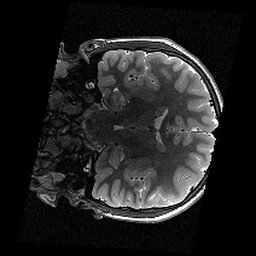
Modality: T2w
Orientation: coronal
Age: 13
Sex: female
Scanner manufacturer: siemens
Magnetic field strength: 3 T
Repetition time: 9.23 s
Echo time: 0.067 s